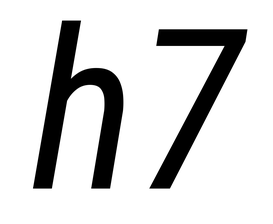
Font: Roboto-Italic_Condensed_Italic